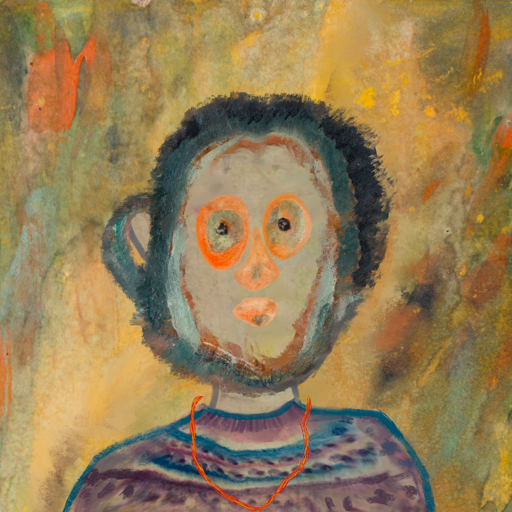
Background: Comrade, Head And Neck Front: Hill_Girl, Face Front: Childish, Bust: HillGirl, Hair Front: Boggyland, Head Accessory: Blank, Second Necklace: Gypsy_Mother_2, Necklace: Blank, Baby: Blank